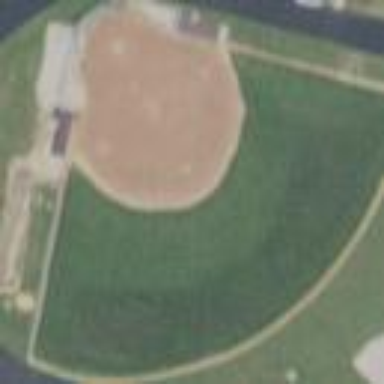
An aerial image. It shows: Baseball pitch for leisure land activities.